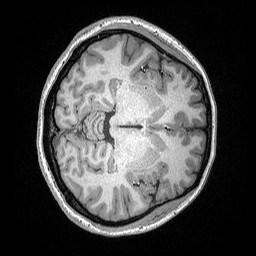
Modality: T1w
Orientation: axial
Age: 25
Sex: female